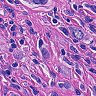
Metastatic tissue present: yes